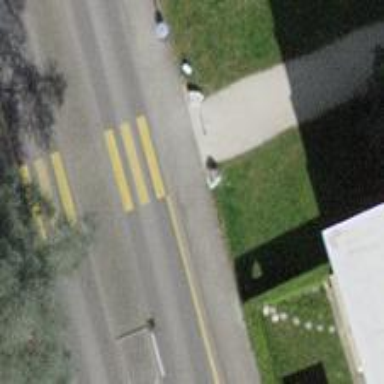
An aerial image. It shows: Bollard barrier.